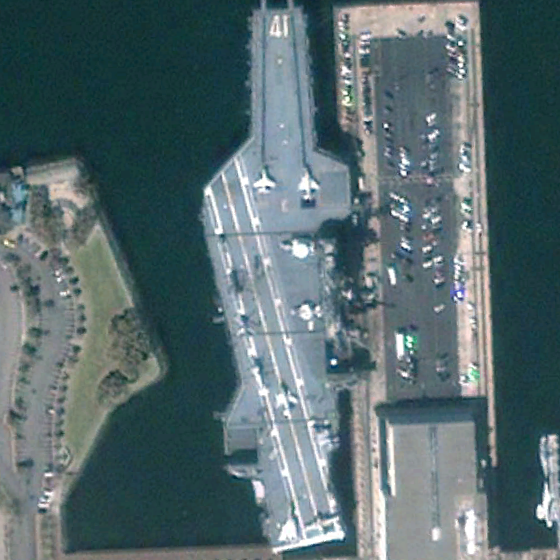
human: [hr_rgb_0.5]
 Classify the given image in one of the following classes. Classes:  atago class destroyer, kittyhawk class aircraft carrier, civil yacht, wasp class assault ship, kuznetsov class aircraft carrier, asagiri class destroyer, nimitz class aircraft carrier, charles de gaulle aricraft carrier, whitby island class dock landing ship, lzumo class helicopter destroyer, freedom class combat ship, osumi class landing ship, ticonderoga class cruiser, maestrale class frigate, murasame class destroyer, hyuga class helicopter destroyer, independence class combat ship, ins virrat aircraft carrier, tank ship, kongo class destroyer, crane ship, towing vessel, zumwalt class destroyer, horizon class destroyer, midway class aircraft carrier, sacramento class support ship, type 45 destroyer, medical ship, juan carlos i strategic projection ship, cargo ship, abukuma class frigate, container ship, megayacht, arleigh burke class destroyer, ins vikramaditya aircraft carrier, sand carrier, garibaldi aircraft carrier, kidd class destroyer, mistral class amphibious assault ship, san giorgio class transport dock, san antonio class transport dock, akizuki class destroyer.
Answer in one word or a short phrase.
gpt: Midway class aircraft carrier